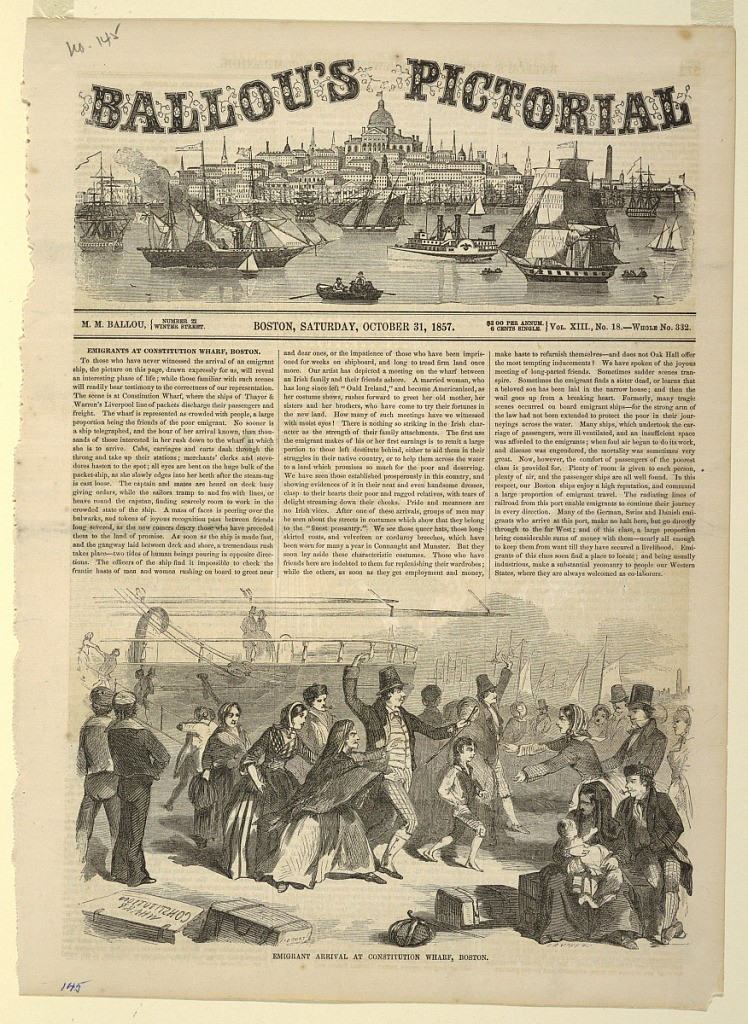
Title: Emigrant Arrival at Constitution Wharf, Boston
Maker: Winslow Homer, American, 1836–1910
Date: October 31, 1857
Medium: Wood engraving in black ink on paper
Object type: Print
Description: Illustration on first page of issue, showing emigrants from Europe being greeted by relatives and friends.